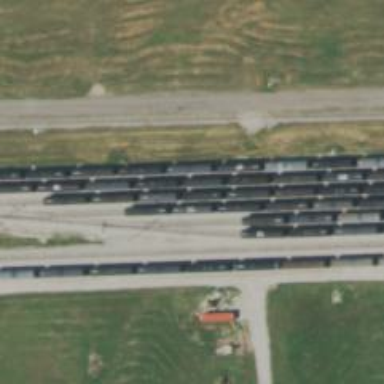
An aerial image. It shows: Railway spur service.